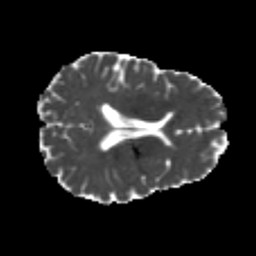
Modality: MD
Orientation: axial
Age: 24
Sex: male
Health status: healthy
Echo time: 0.074 s